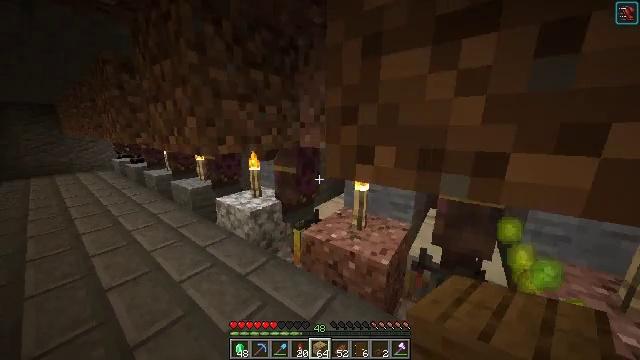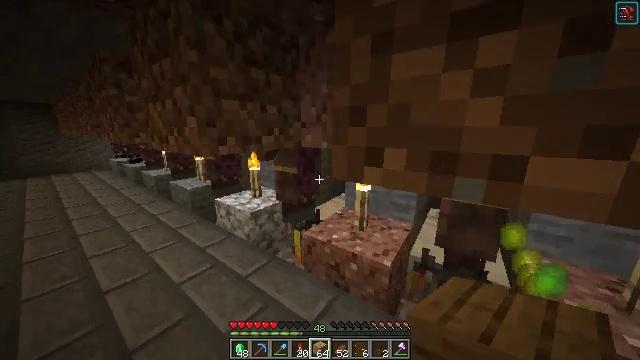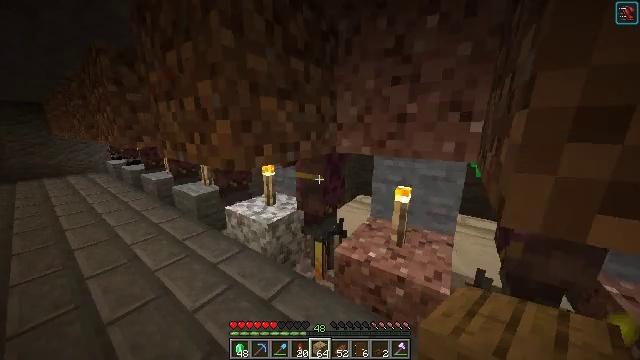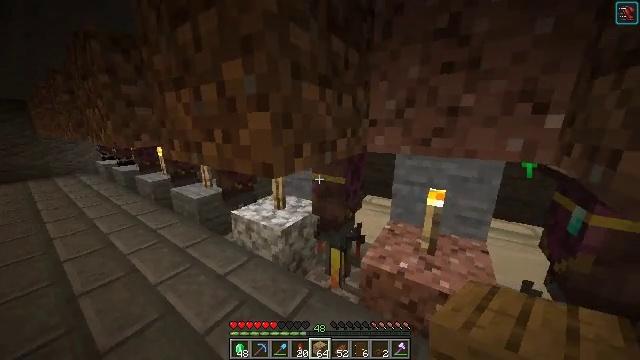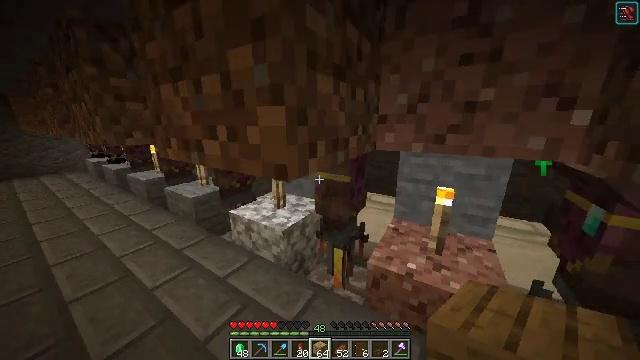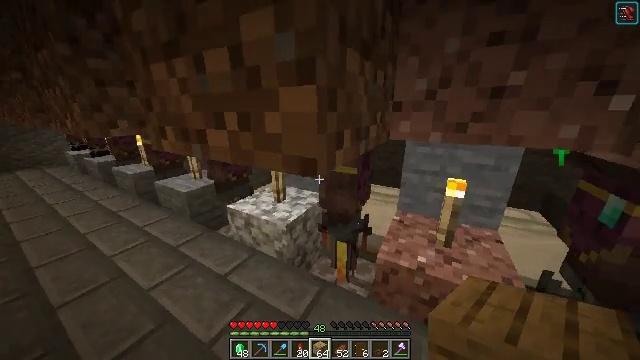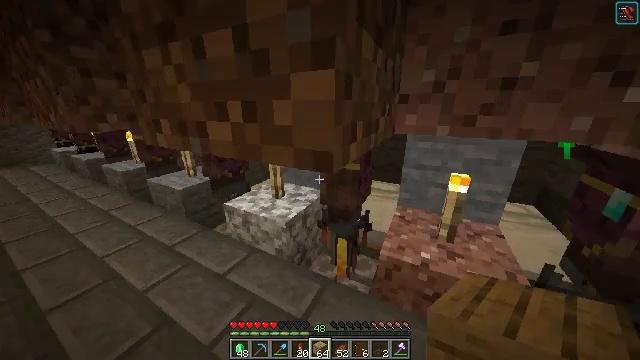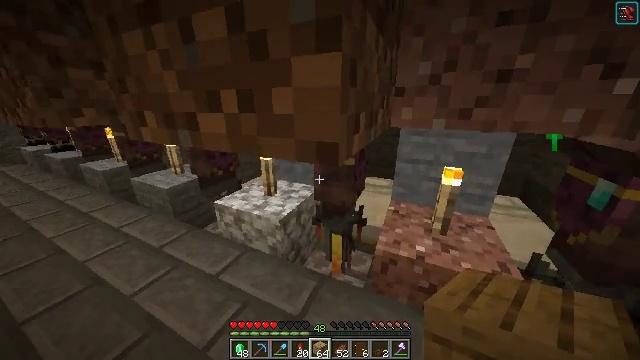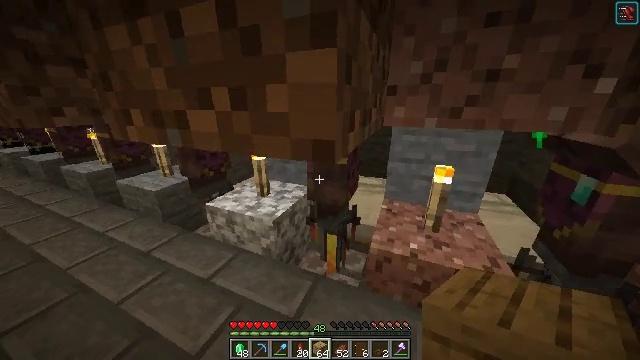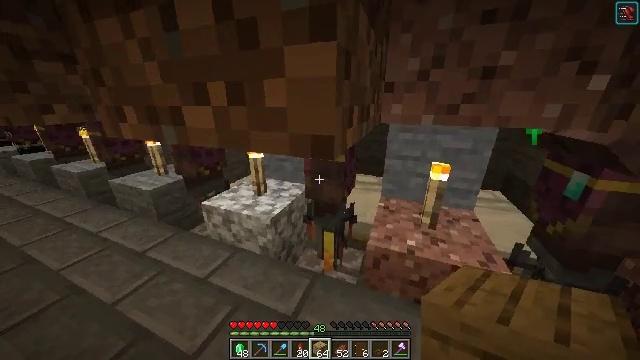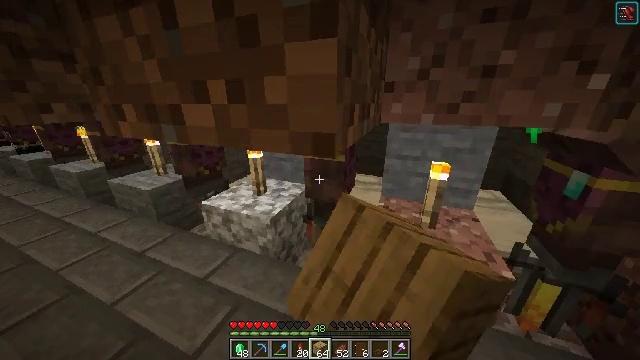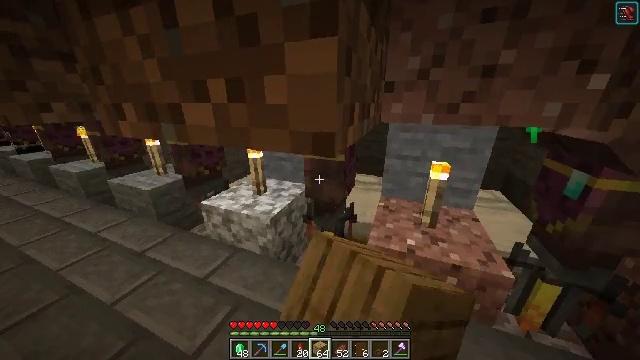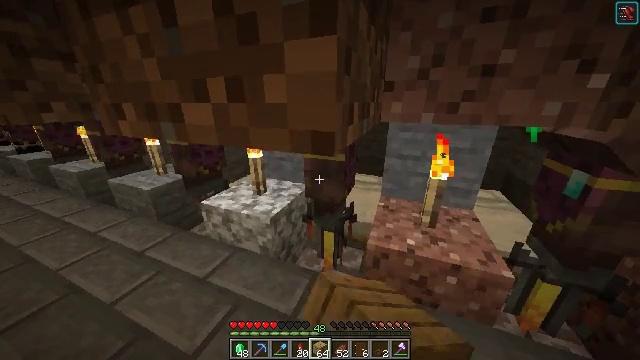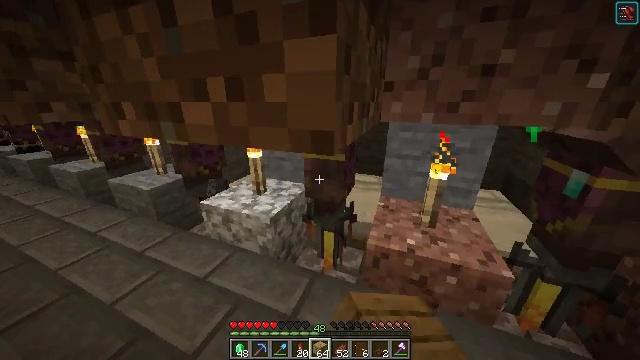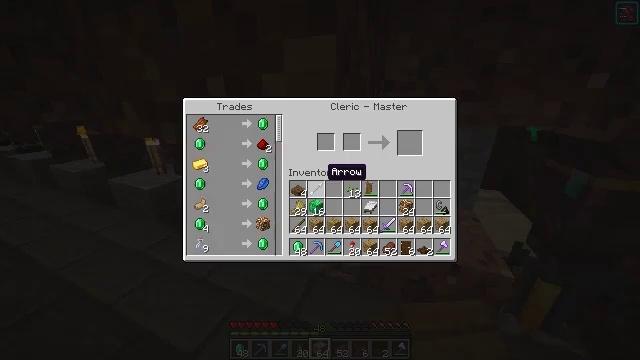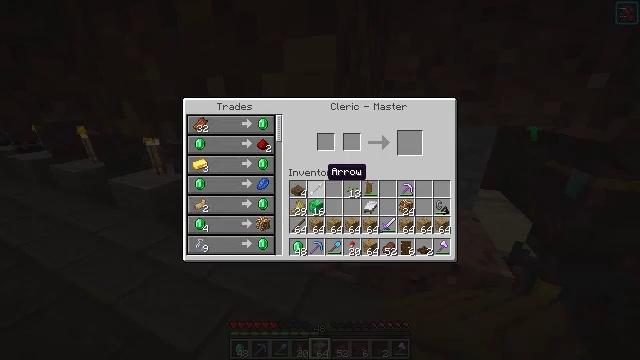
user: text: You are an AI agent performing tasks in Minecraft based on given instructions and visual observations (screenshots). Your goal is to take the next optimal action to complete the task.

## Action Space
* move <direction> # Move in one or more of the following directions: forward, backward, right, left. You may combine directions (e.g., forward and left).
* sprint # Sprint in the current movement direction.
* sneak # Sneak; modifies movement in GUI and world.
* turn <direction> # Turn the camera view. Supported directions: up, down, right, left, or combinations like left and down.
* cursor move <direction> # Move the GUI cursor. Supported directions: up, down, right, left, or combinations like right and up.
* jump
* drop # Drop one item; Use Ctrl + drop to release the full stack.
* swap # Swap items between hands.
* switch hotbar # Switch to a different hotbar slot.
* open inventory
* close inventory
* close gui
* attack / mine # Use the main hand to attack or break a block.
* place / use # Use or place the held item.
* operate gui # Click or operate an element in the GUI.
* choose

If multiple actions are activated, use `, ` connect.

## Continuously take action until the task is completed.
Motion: motion action
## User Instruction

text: Use 4 pieces of glowstone dust to create a glowstone.
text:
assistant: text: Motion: move forward and move left
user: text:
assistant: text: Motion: move forward and move left
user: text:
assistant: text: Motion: move forward and move left, turn right
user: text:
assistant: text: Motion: turn right and down
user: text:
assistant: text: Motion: turn right and down
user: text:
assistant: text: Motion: turn right and down
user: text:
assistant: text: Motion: turn right and down
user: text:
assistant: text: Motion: turn right
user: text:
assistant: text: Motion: turn right, use / place
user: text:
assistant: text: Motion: use / place
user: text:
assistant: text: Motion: no_op
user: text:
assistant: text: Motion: no_op
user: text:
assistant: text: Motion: no_op
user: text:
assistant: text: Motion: open gui
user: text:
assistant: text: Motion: no_op
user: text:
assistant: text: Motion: no_op
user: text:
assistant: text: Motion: sneak, cursor move left and down
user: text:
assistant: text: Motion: sneak, cursor move left and down
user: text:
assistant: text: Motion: sneak, cursor move left
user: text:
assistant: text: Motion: sneak
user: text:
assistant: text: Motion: sneak
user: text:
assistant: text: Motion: sneak
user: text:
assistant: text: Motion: sneak
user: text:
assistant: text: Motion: sneak
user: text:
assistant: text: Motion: sneak, operate gui
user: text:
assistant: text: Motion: sneak, operate gui
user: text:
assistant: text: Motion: sneak
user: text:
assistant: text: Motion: sneak, cursor move right and up
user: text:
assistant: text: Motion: sneak, cursor move right and up
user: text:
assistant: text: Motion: sneak, cursor move right and up